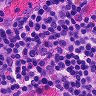
Metastatic tissue present: no